Question: I'm using treeview , and I use from this code form checked and unchecked all Child Node when select parent or child node
'''
private bool updatingTreeView;
private void CheckChildren_ParentSelected(TreeNode node, Boolean isChecked)
{
foreach (TreeNode item in node.Nodes)
{
item.Checked = isChecked;
if (item.Nodes.Count > 0)
{
this.CheckChildren_ParentSelected(item, isChecked);
}
}
}
private void SelectParents(TreeNode node, Boolean isChecked)
{
//MessageBox.Show(node.Parent.ToString());
if (node.Parent != null)
{
node.Parent.Checked = isChecked;
SelectParents(node.Parent, isChecked);
}
}
private void treeView1_AfterCheck(object sender, TreeViewEventArgs e)
{
if (updatingTreeView) return;
updatingTreeView = true;
CheckChildren_ParentSelected(e.Node, e.Node.Checked);
SelectParents(e.Node, e.Node.Checked);
updatingTreeView = false;
}
'''
But now
here is the problem :
when I unchecked child node i want only unchecked all childnode in treeview.
like this picture :

so now i want to know how can I unchecked only all child node in treeview ,
now how to change this code for fix this problem ?
Kind Regards.
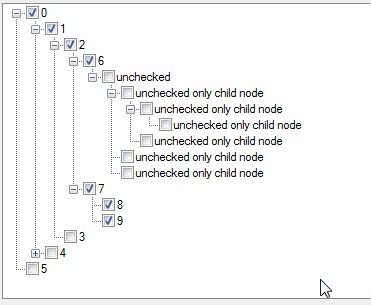
Answer: "when I unchecked child node i want only unchecked all childnode in treeview."
In other words, you don't want to parent nodes?
In that case, only call SelectParents() when a node is selected:
'''
private void treeView1_AfterCheck(object sender, TreeViewEventArgs e)
{
if (updatingTreeView) return;
updatingTreeView = true;
CheckChildren_ParentSelected(e.Node, e.Node.Checked);
if (e.Node.Checked)
{
SelectParents(e.Node, e.Node.Checked);
}
updatingTreeView = false;
}
'''